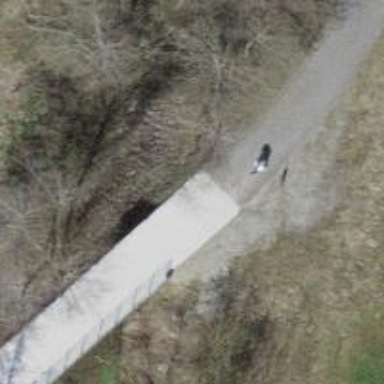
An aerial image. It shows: Agricultural track on bridge with grade 1 tracktype. It is suitable for agricultural vehicles.